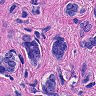
Metastatic tissue present: yes